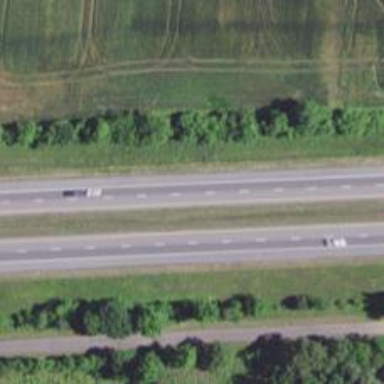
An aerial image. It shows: Asphalt motorway.